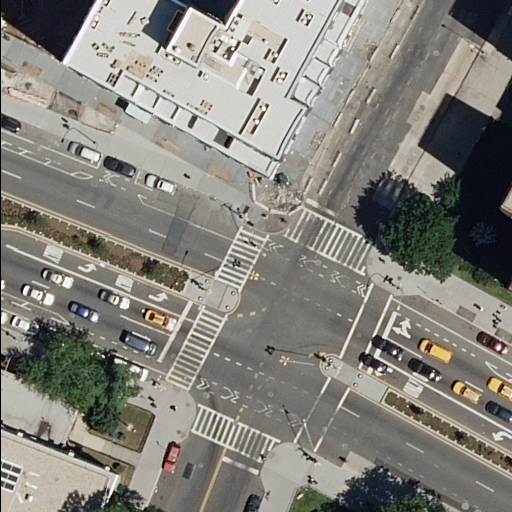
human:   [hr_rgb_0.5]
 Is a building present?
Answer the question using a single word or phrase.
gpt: yes

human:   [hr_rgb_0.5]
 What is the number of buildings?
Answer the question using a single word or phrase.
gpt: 3

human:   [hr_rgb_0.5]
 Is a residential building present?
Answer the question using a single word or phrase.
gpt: yes

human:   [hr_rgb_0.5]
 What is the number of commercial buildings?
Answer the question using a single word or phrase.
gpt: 0

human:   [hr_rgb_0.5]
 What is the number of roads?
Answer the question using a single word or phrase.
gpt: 19

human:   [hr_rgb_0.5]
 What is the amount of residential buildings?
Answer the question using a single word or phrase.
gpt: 3

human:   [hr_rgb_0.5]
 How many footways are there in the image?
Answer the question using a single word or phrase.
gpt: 2

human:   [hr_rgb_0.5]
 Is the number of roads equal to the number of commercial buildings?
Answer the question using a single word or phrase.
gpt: no

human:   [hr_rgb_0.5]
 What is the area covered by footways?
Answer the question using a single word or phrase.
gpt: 108m2

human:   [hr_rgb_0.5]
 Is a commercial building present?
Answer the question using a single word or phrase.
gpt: no

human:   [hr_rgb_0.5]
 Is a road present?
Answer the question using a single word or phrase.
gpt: yes

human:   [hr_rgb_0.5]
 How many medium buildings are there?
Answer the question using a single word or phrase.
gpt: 1

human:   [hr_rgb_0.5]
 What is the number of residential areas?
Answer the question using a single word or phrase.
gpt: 2

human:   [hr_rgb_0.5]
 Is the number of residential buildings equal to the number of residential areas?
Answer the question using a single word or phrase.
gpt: no

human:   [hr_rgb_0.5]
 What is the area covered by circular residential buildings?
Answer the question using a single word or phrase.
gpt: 0m2

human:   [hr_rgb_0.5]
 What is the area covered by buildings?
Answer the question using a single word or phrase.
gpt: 2871m2

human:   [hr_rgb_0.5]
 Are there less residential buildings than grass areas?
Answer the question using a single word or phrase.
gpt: no

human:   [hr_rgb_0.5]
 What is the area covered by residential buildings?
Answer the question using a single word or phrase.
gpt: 2871m2

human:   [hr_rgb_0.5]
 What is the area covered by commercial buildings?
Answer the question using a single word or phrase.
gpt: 0m2

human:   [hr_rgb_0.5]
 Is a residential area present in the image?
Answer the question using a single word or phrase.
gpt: yes

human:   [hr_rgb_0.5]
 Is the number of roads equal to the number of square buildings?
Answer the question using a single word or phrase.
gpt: no

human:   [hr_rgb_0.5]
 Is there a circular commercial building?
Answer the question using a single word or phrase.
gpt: no

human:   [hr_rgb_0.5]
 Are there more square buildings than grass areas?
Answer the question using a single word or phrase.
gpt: no

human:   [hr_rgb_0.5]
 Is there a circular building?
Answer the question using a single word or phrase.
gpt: no

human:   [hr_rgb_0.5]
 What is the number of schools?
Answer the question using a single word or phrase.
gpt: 1

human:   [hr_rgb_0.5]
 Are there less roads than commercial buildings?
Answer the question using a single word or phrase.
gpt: no

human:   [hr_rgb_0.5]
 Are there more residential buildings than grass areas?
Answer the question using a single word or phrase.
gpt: yes

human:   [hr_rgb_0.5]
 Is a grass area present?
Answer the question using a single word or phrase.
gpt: yes

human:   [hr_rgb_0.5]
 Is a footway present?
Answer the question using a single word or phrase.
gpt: yes

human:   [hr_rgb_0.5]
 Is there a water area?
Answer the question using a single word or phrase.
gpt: no

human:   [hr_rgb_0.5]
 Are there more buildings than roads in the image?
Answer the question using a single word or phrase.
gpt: no

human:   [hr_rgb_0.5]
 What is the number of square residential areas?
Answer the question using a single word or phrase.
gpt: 0

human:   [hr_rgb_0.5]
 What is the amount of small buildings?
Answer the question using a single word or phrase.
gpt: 0

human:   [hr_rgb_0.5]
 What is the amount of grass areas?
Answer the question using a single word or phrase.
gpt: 2

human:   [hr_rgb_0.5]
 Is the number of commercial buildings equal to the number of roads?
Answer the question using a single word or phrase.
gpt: no

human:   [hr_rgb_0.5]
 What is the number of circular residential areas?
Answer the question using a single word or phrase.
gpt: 0

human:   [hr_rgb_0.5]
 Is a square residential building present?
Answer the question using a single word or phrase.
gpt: no

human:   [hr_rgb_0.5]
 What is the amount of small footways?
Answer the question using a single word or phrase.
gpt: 2

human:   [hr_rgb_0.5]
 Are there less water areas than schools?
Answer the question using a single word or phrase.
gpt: yes

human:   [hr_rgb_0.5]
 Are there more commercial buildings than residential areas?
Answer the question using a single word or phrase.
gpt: no

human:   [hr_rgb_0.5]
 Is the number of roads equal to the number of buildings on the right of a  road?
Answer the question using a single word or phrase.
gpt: no

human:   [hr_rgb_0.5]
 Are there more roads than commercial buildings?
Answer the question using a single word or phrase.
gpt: yes

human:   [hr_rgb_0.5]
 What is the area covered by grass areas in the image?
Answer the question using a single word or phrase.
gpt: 932m2

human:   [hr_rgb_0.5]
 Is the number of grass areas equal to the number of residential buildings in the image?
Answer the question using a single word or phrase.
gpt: no

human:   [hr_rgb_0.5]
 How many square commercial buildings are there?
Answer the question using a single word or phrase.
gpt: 0

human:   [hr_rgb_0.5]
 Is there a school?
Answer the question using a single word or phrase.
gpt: yes

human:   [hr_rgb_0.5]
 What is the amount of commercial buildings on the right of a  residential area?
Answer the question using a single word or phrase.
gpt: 0

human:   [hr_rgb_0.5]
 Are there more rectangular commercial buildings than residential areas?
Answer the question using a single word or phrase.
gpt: no

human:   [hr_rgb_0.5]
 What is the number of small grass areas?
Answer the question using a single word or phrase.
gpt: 0

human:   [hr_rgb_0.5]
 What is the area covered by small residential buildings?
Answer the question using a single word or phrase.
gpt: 0m2

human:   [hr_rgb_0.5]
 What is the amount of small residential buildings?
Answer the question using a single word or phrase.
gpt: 0

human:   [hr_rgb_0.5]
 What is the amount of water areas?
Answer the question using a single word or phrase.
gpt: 0

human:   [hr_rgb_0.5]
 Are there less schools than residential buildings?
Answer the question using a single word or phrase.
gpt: yes

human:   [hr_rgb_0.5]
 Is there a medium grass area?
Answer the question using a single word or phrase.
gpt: yes

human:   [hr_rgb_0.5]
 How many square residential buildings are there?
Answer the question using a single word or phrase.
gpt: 0

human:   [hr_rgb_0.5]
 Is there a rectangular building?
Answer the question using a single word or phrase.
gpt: yes

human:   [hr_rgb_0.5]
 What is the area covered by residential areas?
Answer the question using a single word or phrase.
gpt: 20412m2

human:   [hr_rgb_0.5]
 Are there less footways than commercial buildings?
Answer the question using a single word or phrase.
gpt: no

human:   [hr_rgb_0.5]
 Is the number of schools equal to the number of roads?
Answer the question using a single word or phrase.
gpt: no

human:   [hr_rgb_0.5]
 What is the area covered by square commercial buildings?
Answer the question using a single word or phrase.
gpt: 0m2

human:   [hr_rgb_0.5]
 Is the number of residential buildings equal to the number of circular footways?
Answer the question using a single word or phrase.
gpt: no

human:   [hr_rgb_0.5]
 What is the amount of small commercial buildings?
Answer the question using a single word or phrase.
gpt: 0

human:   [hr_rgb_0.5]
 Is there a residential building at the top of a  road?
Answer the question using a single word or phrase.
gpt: yes

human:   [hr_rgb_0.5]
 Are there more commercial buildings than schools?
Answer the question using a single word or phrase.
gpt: no